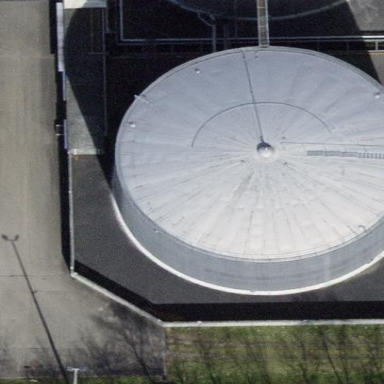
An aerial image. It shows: Building with storage tank.